Interaction volume radius: 5 \u00c5
Interaction volume height: 25 \u00c5
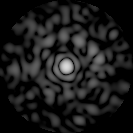
Disorder parameter: 0.846